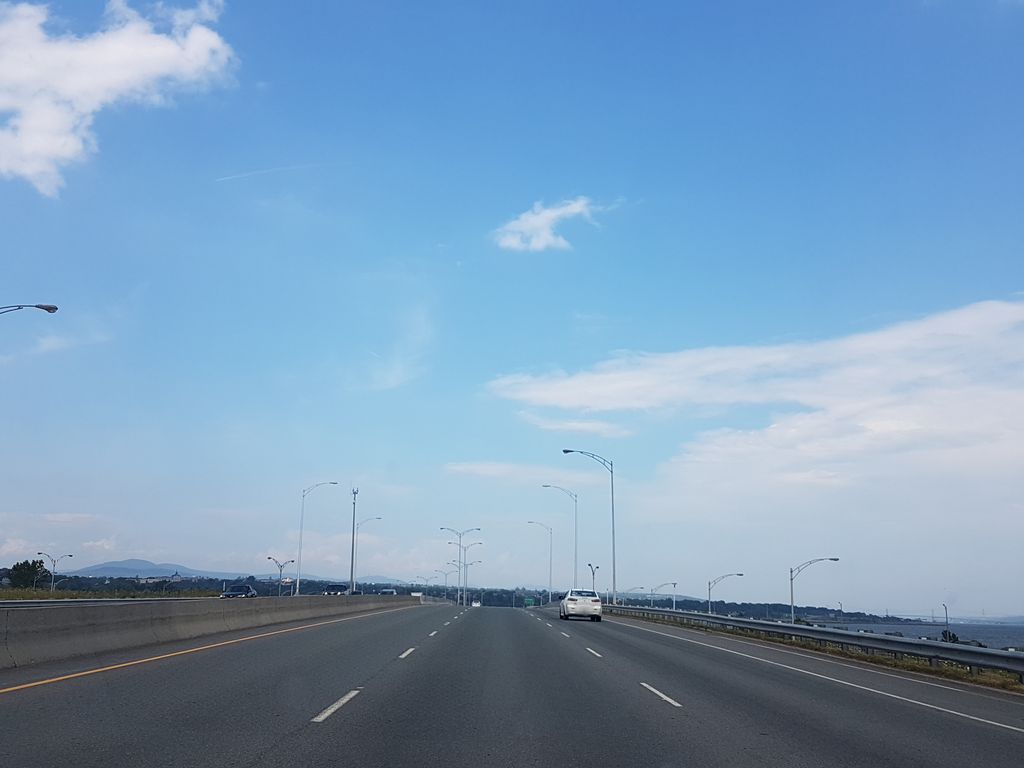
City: quebec_city